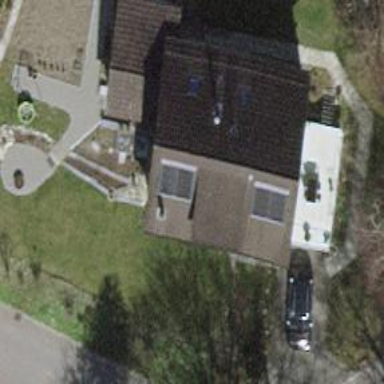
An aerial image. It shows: Building with tiled roof.